Question: I have this page: <URL>
If you look in the source, the CSS defines that the '<header>' should have side padding of 135px on each side, and the content should have 135px margin on each side. Why does the content end up having double that in spacing?

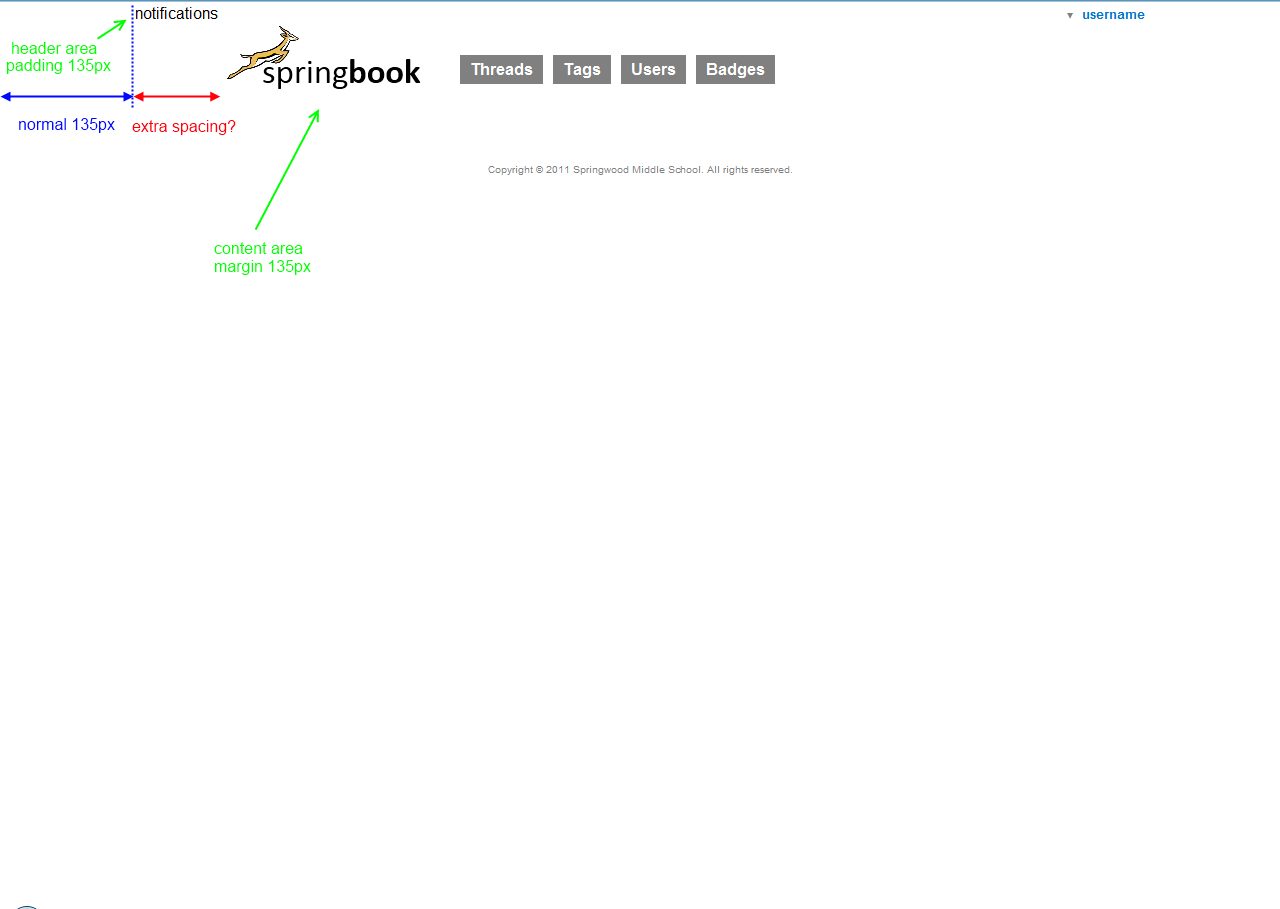
Answer: It doesn't. You're floating elements in the '<header>' and not clearing them.
Add 'clear: both;' to your styles for the content 'div' and it will move below the header and to the left.